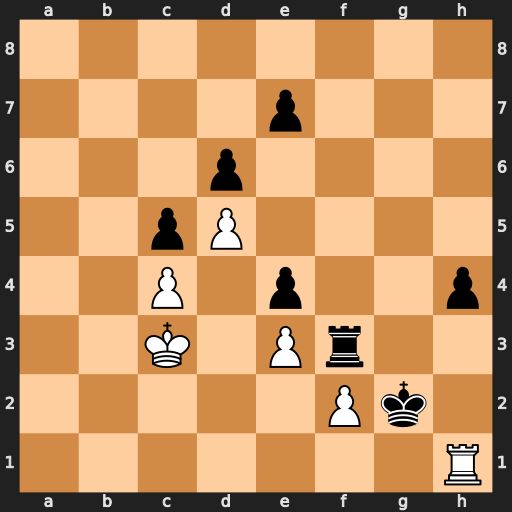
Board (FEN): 8/4p3/3p4/2pP4/2P1p2p/2K1Pr2/5Pk1/7R
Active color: w
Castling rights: -
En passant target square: -
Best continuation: Rxh4 Rxf2 Rxe4